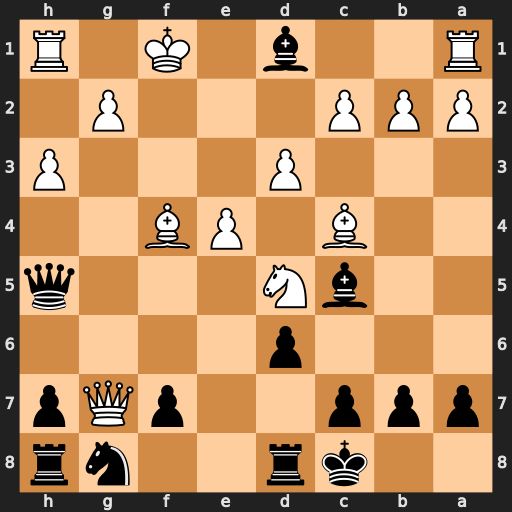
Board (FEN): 2kr2nr/ppp2pQp/3p4/2bN3q/2B1PB2/3P3P/PPP3P1/R2b1K1R
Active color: b
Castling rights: -
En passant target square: -
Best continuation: Qe2#